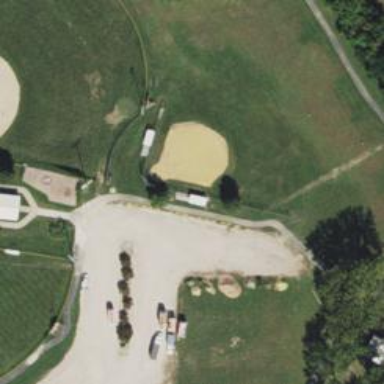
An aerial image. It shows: Baseball pitch for leisure and sports activities.